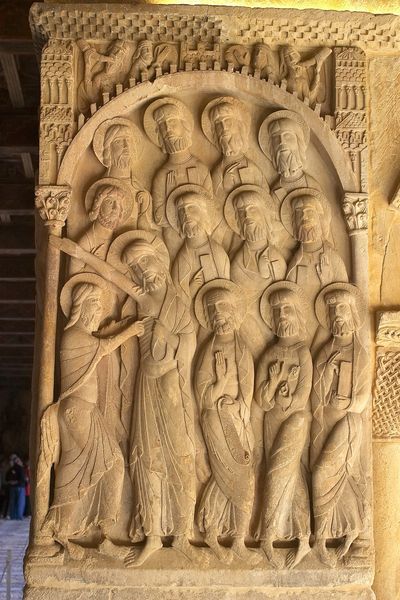
Titel: S. Domingo de Silos
Standort: Burgos (EU - E)
Schlagwörter: wunde, ocker, männer, säule, säulen, bärte, arm, falten, stein, hände, kirche, relief, bogen, rundbogen, plastik, religion, torbogen, christus, jesus, jünger, waldweg, flechtwerk, apostel, glorien, heiligenschen, fenschen, hitlergruß